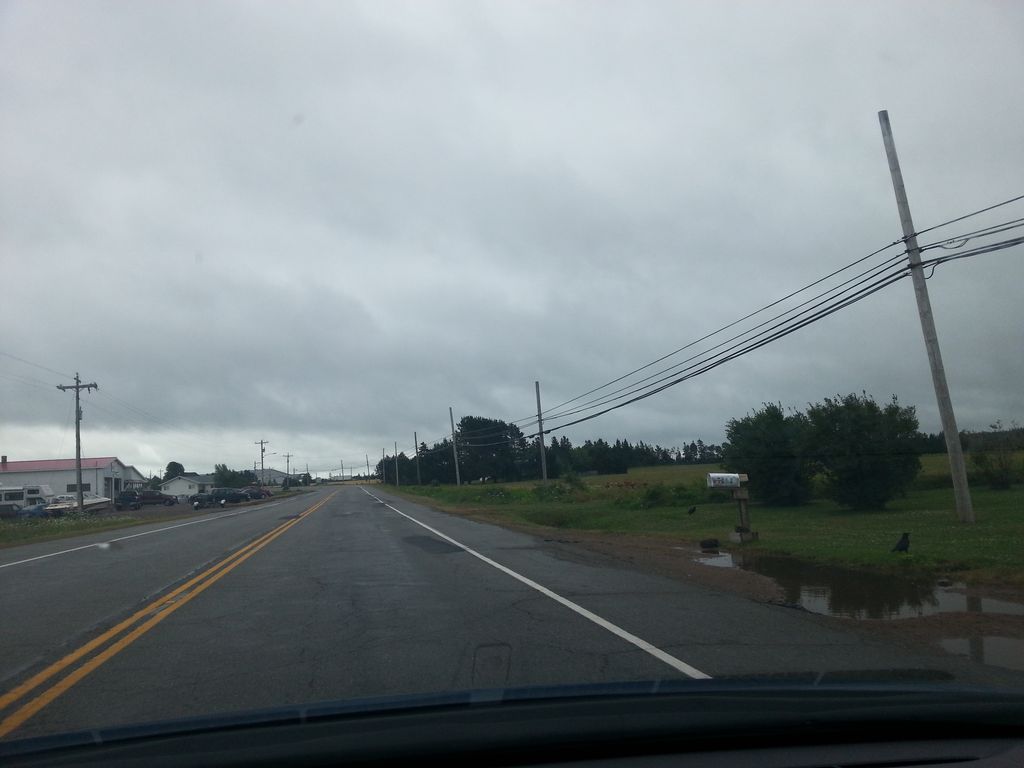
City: charlottetown